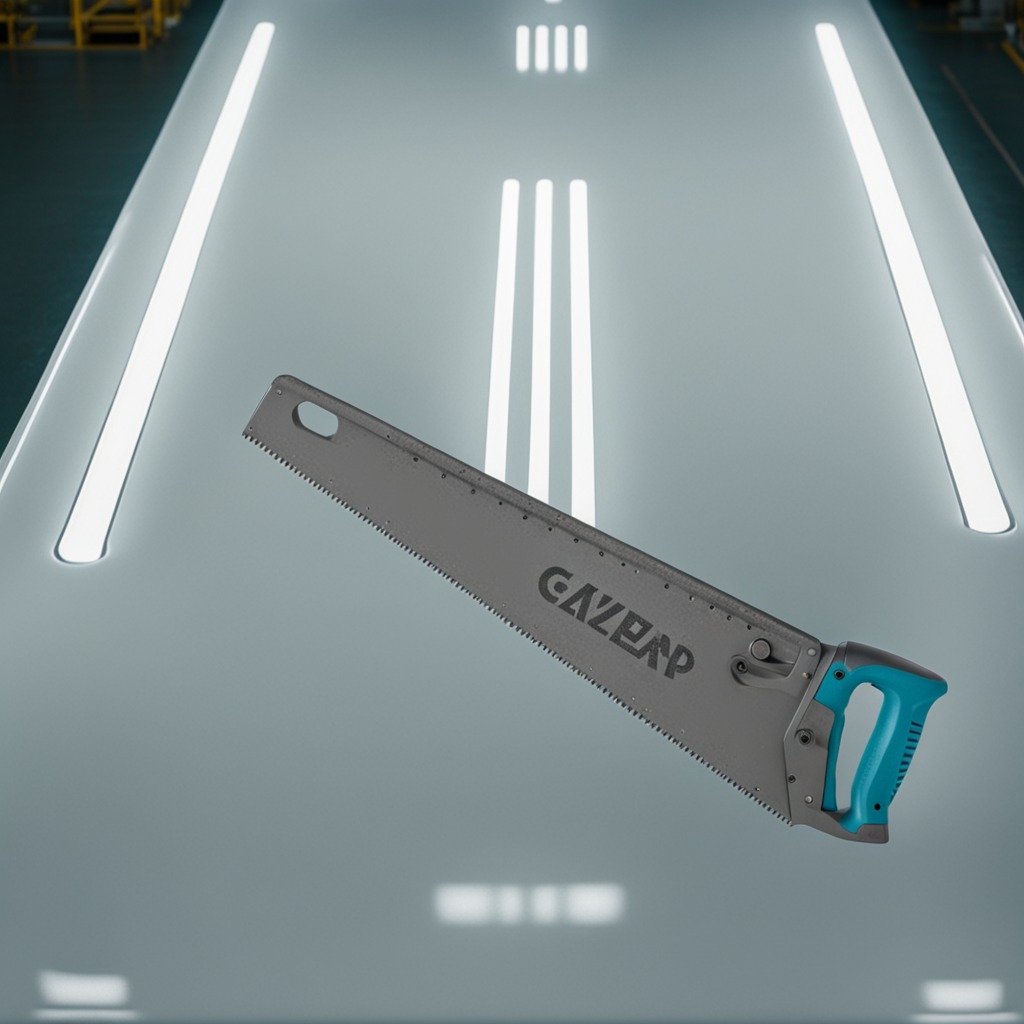
A metal saw is lying on a table in a ship maintenance bay.